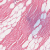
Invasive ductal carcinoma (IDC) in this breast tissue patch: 0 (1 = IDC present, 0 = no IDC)